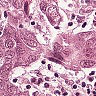
Metastatic tissue present: yes